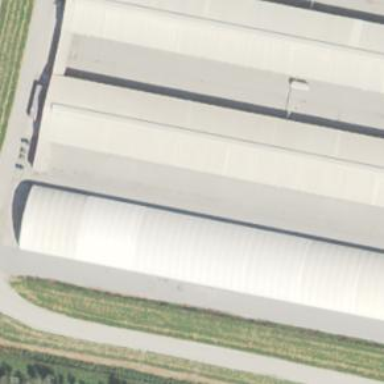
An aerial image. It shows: Greenhouse.